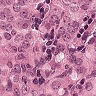
Metastatic tissue present: yes